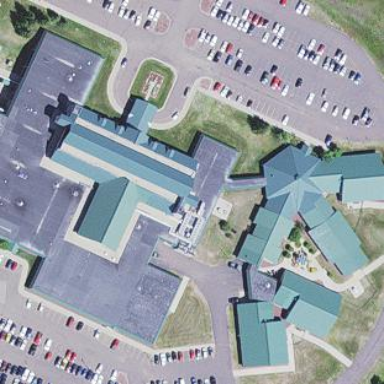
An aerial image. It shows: Hospital with healthcare facilities and helipad.